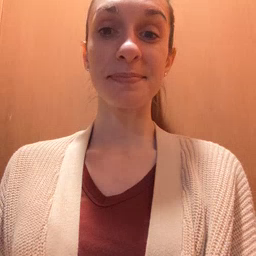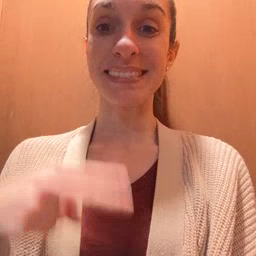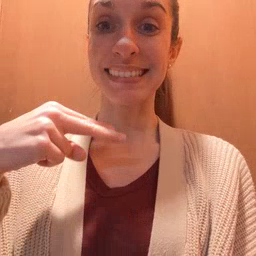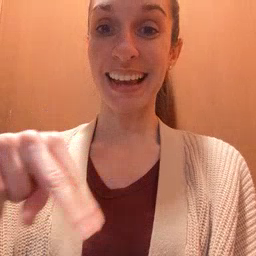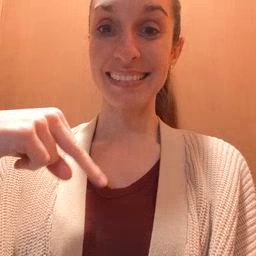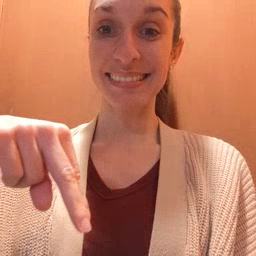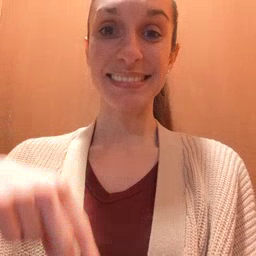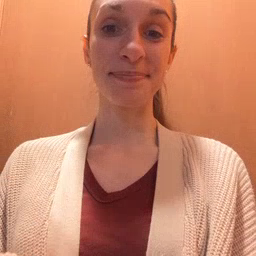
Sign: dance